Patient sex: M
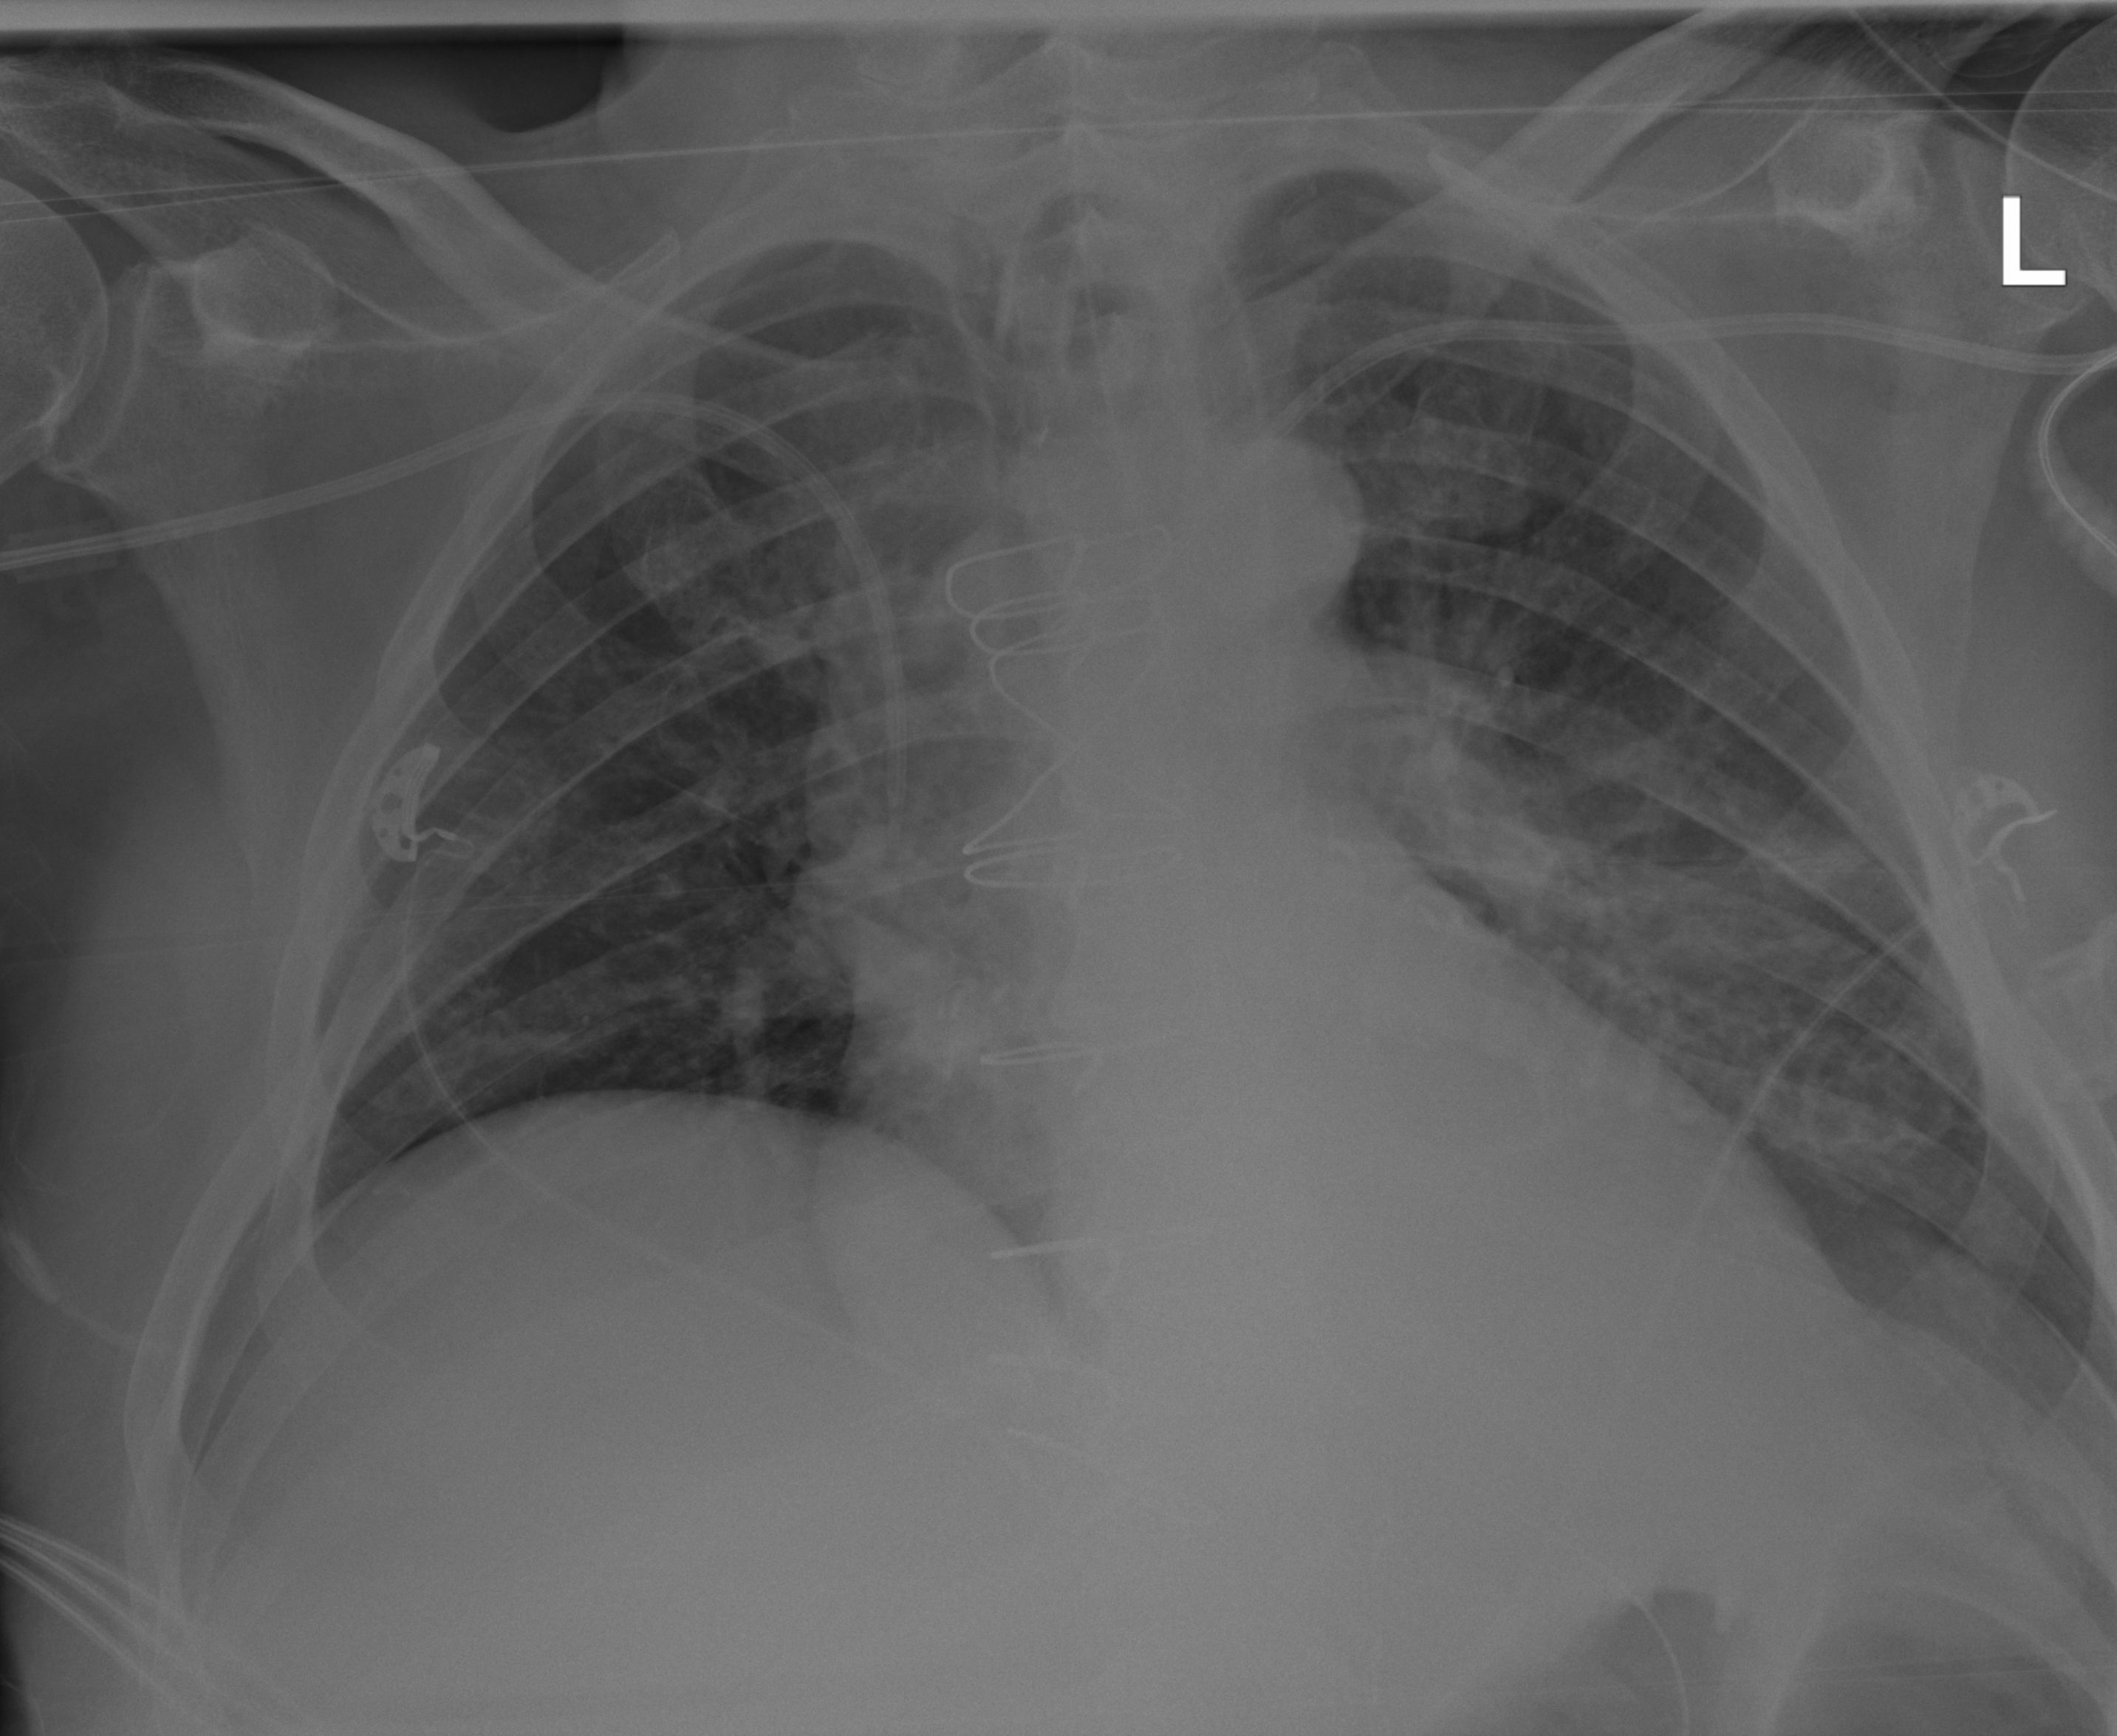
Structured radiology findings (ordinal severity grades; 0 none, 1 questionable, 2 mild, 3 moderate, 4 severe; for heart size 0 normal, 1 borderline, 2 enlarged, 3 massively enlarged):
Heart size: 2
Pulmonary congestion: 2
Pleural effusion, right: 0
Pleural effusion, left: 0
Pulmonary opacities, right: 0
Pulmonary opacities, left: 2
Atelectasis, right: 0
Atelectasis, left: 2